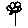
Label: flower